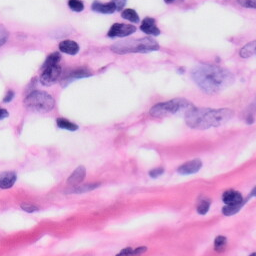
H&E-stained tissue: Skin